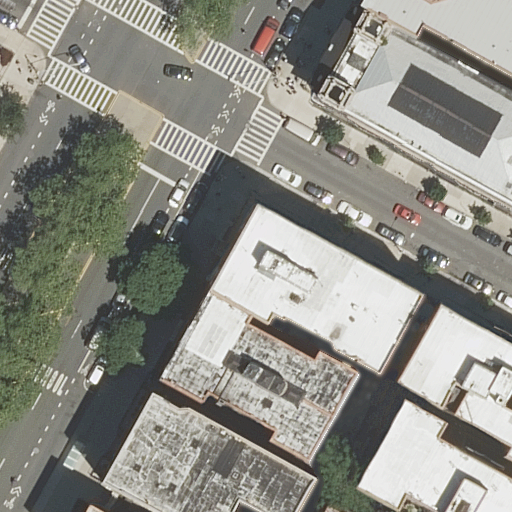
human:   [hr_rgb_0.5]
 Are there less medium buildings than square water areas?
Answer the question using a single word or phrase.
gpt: no

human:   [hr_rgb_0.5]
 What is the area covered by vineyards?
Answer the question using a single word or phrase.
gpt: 0m2

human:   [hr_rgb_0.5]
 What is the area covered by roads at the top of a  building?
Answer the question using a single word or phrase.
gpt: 0m2

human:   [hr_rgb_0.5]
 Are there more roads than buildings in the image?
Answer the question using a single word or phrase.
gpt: no

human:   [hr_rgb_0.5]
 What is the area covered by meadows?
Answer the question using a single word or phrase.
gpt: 0m2

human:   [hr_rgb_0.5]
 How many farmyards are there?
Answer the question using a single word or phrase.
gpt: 0

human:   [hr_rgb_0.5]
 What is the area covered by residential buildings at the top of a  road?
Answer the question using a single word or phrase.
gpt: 1010m2

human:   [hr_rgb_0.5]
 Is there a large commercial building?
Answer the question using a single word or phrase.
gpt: no

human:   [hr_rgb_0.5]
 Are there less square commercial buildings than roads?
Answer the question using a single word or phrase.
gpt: yes

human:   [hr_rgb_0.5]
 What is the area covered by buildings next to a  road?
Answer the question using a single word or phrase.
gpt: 3689m2

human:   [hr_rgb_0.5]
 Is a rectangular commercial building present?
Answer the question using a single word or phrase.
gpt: no

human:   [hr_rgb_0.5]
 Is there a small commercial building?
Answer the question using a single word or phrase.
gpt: no

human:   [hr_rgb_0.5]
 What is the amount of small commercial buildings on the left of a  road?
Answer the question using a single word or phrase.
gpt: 0

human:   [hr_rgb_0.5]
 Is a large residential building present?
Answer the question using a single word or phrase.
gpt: yes

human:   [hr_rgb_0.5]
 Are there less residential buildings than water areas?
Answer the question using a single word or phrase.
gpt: no

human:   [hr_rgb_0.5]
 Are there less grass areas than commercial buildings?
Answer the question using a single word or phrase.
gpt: no

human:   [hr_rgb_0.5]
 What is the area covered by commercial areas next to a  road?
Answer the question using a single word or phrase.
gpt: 0m2

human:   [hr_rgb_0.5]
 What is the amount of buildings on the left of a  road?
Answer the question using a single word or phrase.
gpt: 0

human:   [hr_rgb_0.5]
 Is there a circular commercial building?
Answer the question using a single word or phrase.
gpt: no

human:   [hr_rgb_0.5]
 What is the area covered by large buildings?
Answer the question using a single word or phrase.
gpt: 2702m2

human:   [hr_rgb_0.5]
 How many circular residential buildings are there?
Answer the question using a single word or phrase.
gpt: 0

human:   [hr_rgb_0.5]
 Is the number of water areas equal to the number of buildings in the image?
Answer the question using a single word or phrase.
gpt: no

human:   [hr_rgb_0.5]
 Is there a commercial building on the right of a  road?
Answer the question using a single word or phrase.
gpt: no

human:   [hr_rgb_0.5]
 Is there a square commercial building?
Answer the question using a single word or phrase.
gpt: no

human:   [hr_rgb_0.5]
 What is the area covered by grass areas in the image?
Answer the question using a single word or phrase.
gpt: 0m2

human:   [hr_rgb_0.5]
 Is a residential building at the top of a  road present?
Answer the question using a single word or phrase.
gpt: yes

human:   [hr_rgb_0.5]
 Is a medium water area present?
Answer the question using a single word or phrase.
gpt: no

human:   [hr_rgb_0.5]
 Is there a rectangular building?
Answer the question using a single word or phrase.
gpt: yes

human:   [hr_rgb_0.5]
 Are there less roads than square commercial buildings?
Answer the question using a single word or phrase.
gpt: no

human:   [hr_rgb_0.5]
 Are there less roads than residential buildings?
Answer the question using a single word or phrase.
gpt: yes

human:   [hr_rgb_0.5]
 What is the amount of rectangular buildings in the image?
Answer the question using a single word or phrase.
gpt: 3

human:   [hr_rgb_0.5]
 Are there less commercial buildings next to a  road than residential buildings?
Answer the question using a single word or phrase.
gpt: yes

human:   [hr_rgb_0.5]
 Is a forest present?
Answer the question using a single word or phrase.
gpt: no

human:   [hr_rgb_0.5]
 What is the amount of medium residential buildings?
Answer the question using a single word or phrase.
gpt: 3

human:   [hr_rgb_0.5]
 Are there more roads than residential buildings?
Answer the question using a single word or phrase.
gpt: no

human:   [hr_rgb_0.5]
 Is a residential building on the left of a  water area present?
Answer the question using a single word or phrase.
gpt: no